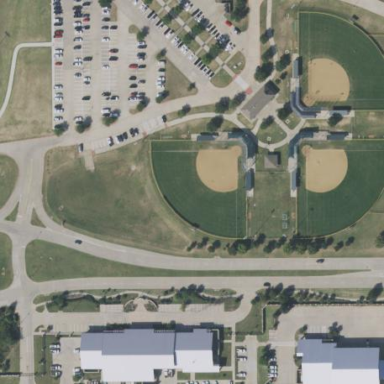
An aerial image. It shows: Softball pitch for leisure and sport activities.